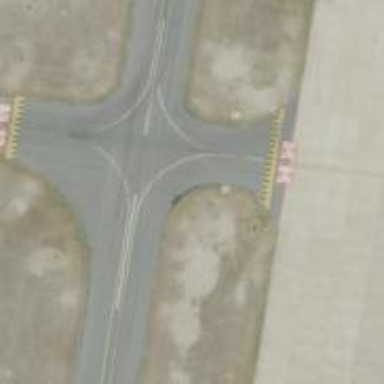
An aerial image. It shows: Asphalt runway at the airport.